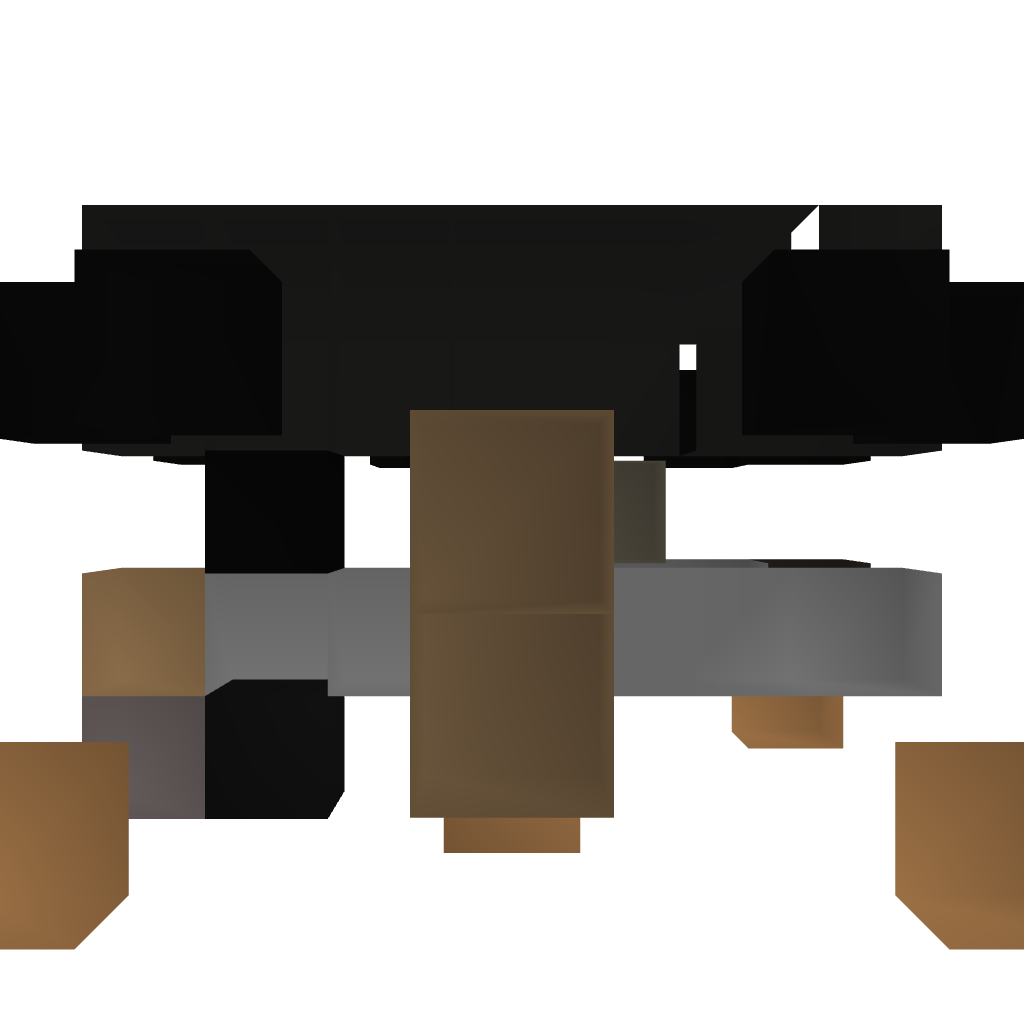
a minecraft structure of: Cake Cafe